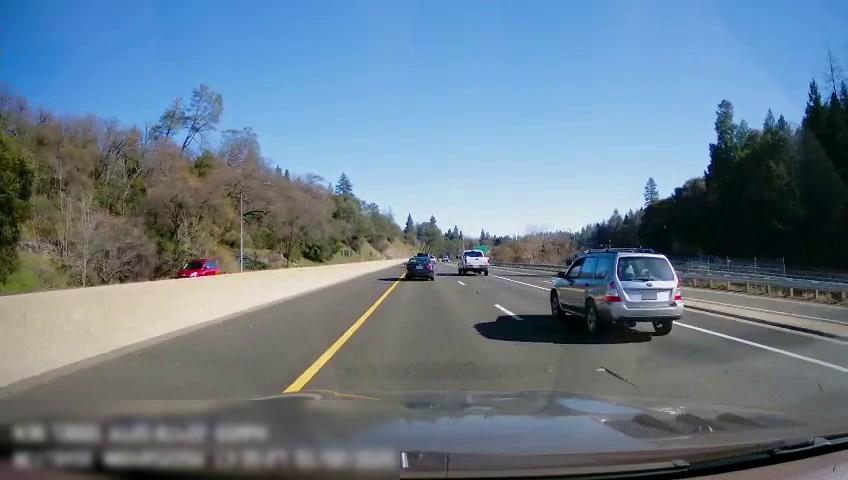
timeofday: Day
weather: Sunny
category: Drivable Space
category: Vehicles | Van
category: Vehicles | Car
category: Vehicles | Car
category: Vehicles | Truck
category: Vehicles | SUV
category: Lanes | Current Lane
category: Lanes | Current Lane
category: Lanes | Alternate Lane
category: Lanes | Alternate Lane
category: Traffic | Signs